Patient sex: F
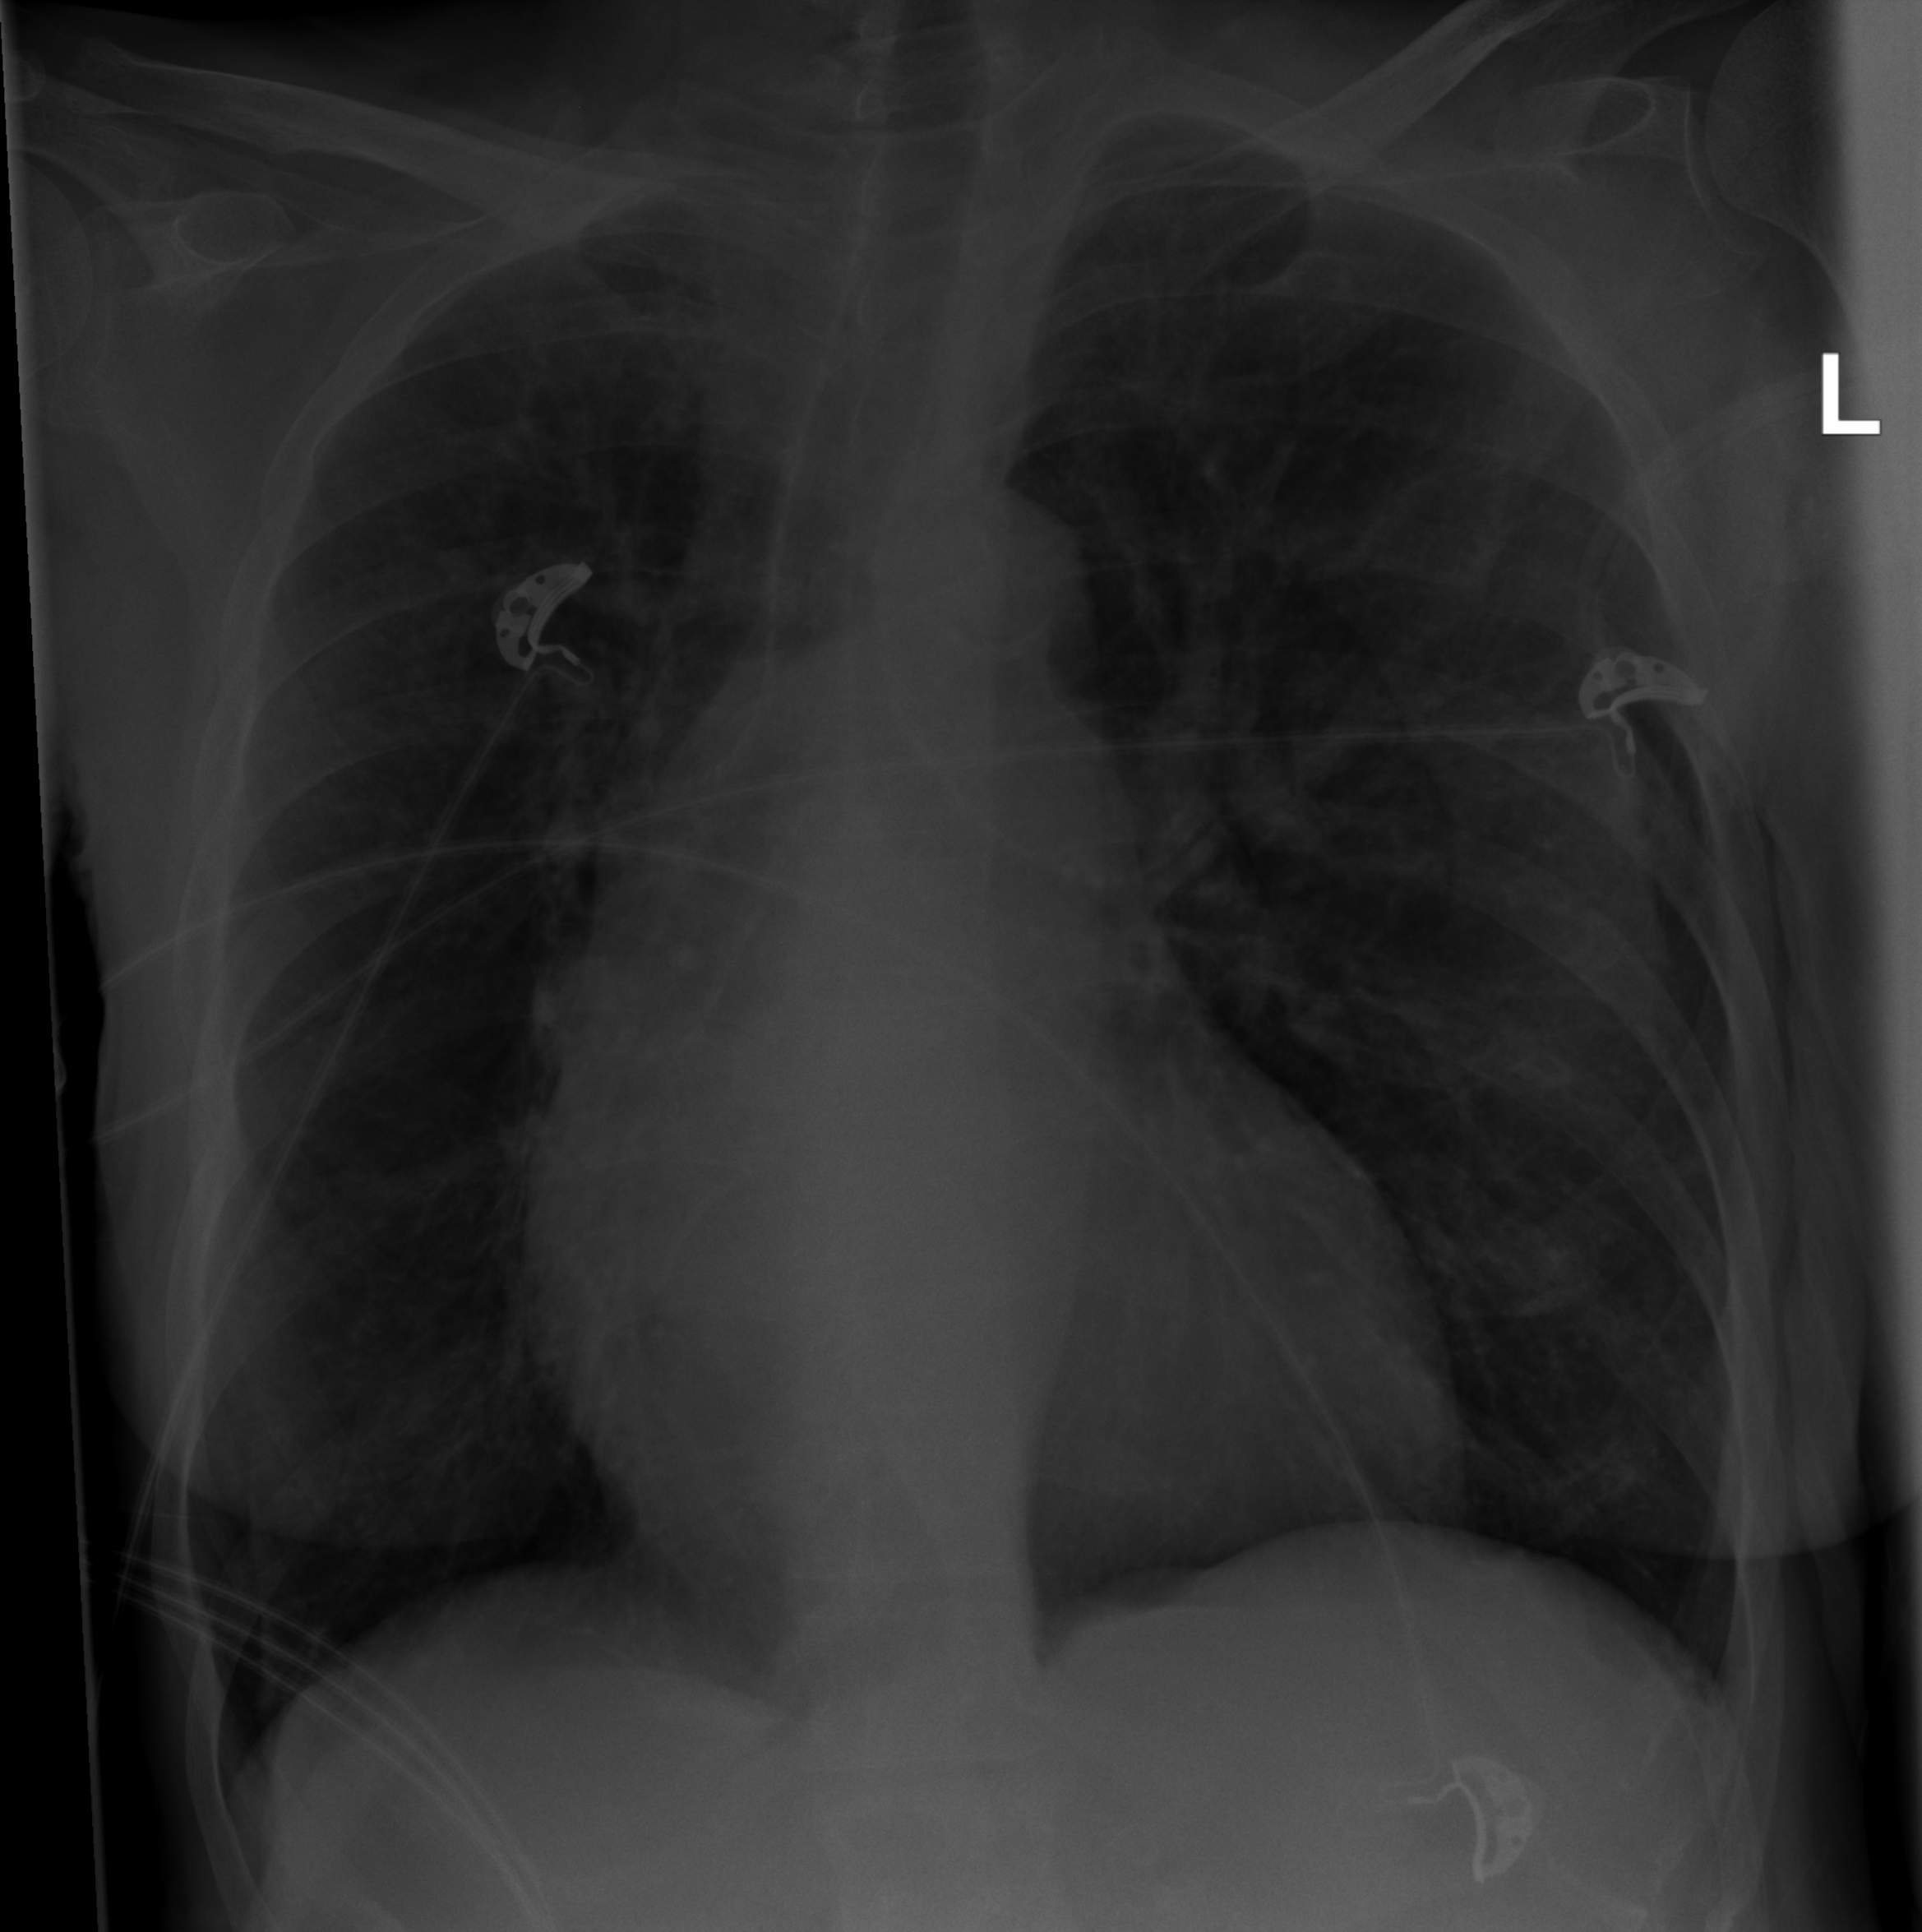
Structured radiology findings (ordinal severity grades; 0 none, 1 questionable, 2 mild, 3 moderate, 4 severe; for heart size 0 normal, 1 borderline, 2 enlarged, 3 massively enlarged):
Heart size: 0
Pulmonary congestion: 0
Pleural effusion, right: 0
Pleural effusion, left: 2
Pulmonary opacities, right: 0
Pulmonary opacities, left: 0
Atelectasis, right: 0
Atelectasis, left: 0